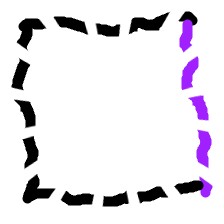
Shape: square